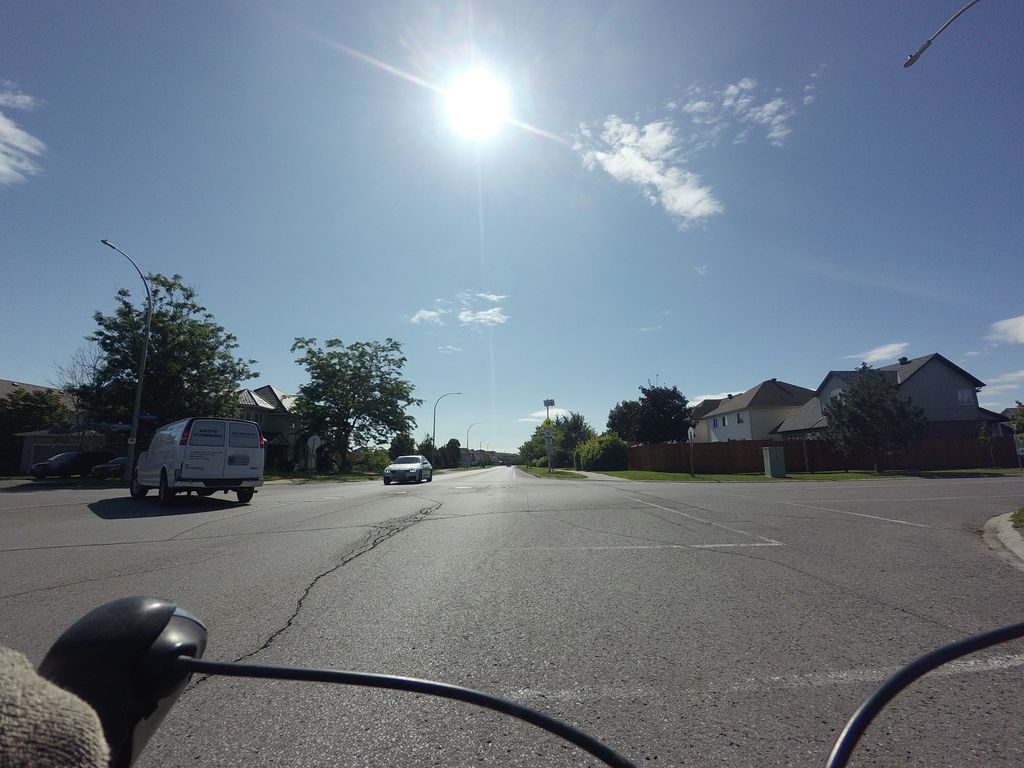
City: ottawa-gatineau